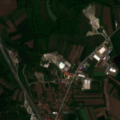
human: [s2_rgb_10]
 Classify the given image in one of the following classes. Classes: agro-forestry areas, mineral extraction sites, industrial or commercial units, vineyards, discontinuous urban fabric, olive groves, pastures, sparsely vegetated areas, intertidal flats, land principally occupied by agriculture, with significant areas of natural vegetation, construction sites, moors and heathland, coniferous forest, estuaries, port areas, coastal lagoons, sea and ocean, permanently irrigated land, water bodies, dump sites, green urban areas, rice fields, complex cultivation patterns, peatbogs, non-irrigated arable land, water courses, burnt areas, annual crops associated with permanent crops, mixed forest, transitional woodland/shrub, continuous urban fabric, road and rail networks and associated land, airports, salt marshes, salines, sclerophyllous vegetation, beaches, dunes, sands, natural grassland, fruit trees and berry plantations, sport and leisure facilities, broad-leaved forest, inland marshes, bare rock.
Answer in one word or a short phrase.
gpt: discontinuous urban fabric, non-irrigated arable land, complex cultivation patterns, land principally occupied by agriculture, with significant areas of natural vegetation